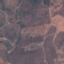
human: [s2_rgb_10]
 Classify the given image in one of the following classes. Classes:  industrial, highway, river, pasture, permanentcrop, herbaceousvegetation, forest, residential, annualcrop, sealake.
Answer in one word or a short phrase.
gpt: HerbaceousVegetation